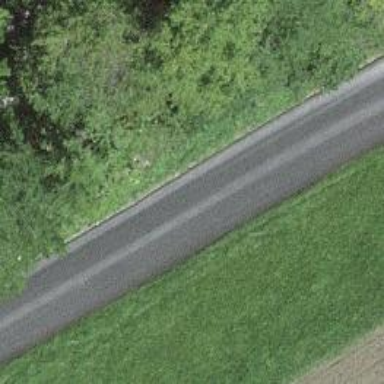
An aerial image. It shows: Tertiary road.